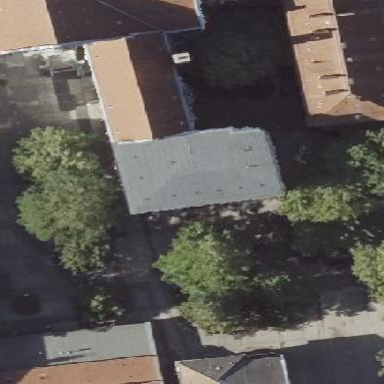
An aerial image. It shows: School.